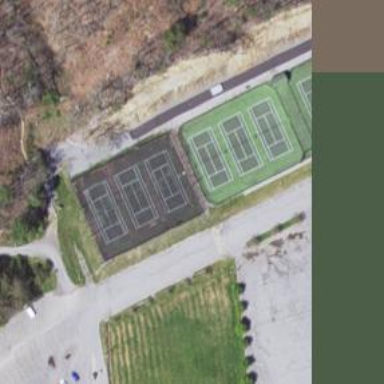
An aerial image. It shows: Tennis court on pitch.